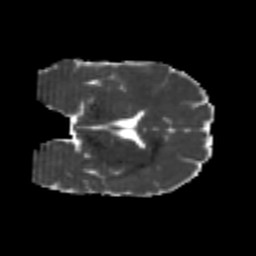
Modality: MD
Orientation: coronal
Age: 24
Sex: male
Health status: healthy
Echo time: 0.074 s